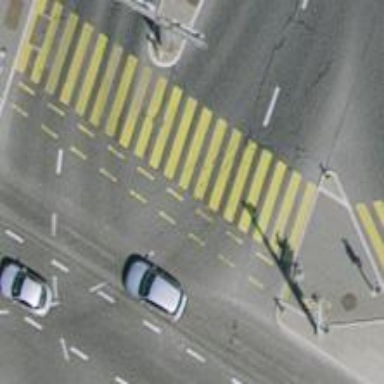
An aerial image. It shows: Road crossing with traffic signals.